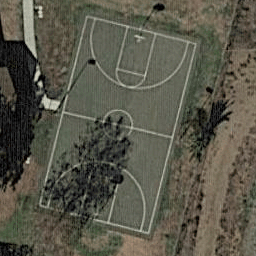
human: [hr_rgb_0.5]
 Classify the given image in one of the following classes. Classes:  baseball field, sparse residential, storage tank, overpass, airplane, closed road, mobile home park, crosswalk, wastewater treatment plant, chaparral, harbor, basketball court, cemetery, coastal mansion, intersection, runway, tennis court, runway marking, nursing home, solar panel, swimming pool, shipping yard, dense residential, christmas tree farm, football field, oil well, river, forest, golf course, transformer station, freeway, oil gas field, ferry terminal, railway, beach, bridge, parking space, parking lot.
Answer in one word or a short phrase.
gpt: basketball court